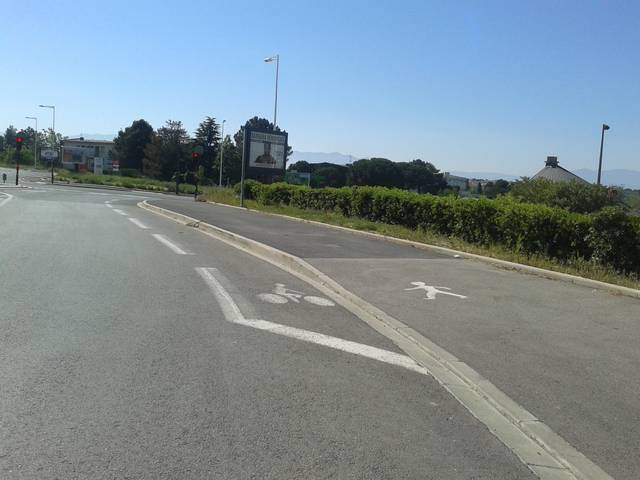
Region: France
Coordinates: 42.682, 2.896